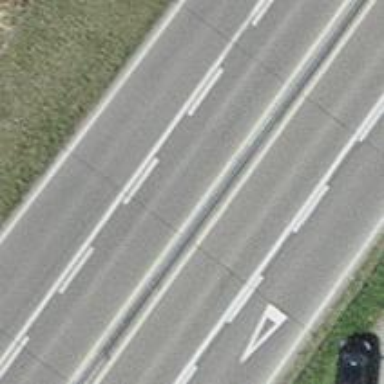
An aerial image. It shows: Motorway junction.